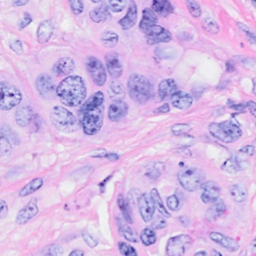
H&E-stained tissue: Breast